This wavelet scalogram was computed from a rotor test-rig vibration snapshot. Classify the rotor condition as one of: normal, misalignment, unbalance, looseness.
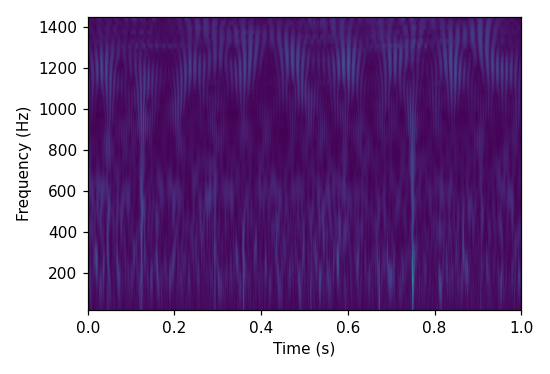
Answer: misalignment